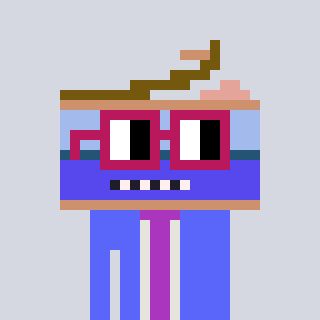
a pixel art character with square dark red glasses, a canned ham-shaped head and a purple-colored body on a cool background